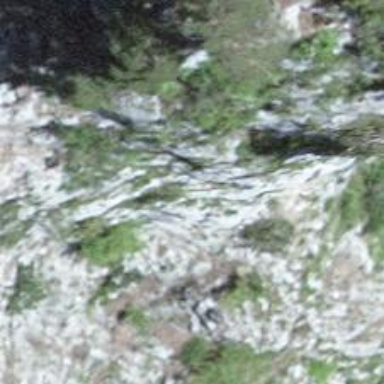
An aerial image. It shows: Cliff in nature.